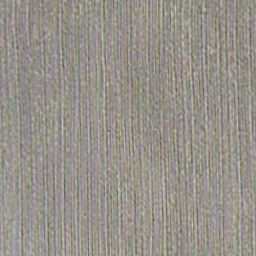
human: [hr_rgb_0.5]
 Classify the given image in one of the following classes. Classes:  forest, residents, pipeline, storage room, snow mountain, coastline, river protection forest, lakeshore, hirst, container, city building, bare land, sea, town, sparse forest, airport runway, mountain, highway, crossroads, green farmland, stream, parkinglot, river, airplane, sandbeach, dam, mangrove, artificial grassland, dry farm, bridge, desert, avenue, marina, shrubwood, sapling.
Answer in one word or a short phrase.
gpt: dry farm